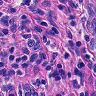
Metastatic tissue present: yes